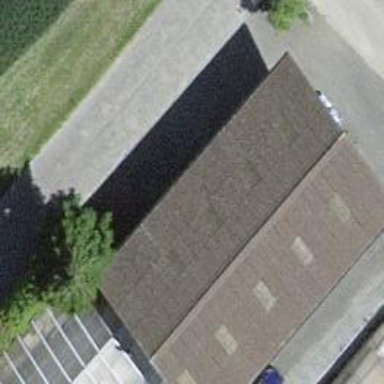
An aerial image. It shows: Shed.